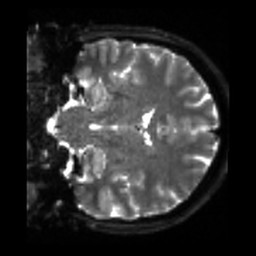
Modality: sbref
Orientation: coronal
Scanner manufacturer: siemens
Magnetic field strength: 3 T
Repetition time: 4 s
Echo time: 0.0594 s